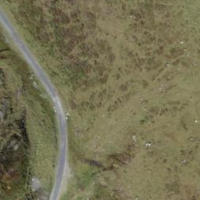
EUNIS habitat code: 26
Species observed at this site:
Tussilago farfara